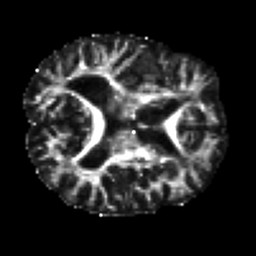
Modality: FA
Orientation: axial
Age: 56
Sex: male
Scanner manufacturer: siemens
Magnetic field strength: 3 T
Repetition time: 7.3 s
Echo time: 0.087 s